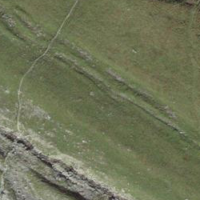
EUNIS habitat code: 23
Species observed at this site:
Pyrrhocorax graculus
Erebia pharte
Gomphocerippus rufus